Question: Is there any way I can switch on Firefox's native responsive design view? Following is the screenshot after starting responsive design view
I already have an xul based addon which has another functionality but I want to start responsive design view from inside that. Also I would want to operate this(touch view and size) from my addon. I couldn't find any API for it in the docs, does it have one?

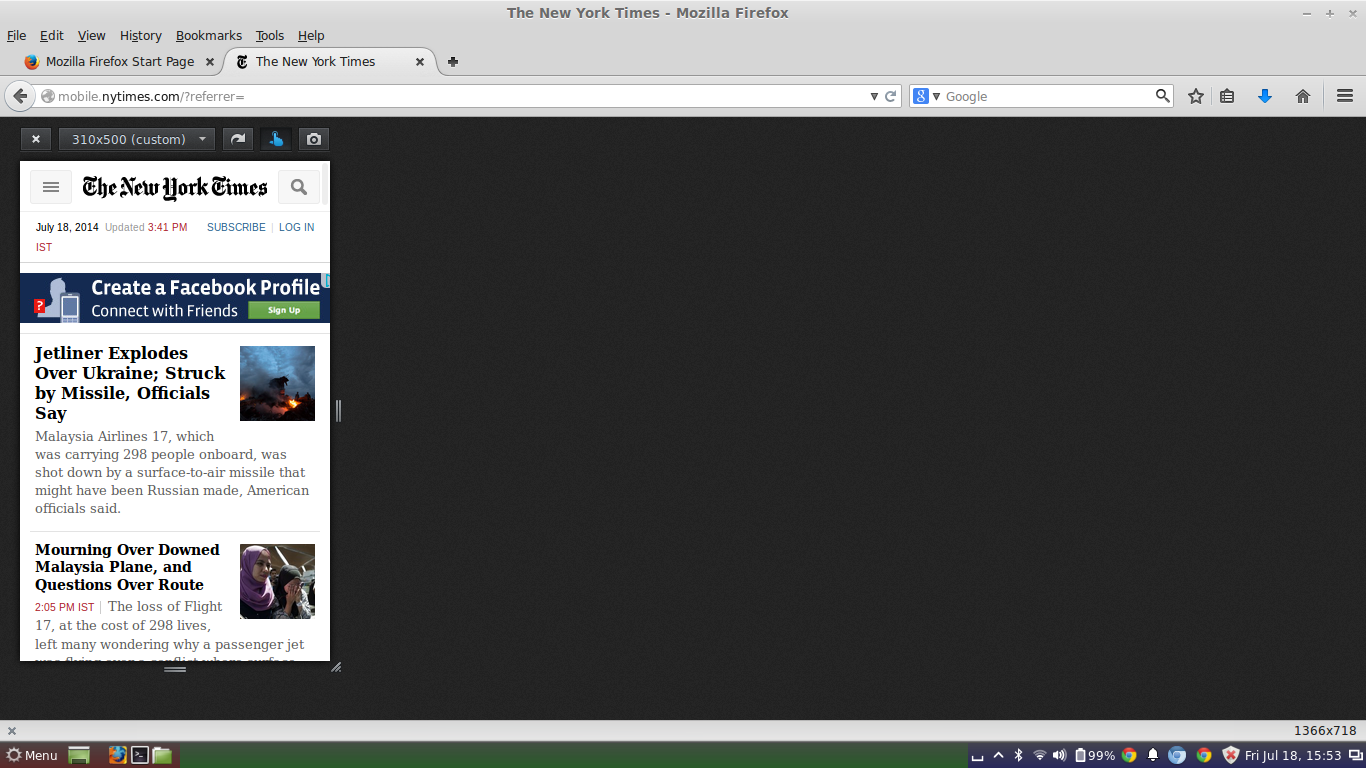
Answer: This is possible.
'''
var mytmp = {};
Cu.import("resource:///modules/devtools/responsivedesign.jsm", mytmp);
var win = Services.wm.getMostRecentWindow('navigator:browser');
mytmp.ResponsiveUIManager.toggle(win, win.gBrowser.tabContainer.childNodes[0]);
'''
set win to the 'DOMWindow' meaning the chrome window, that the tab you want to toggle to responsive view
there are 'on' and 'off' functions avilable. here are all the functions available in 'ResponsiveUIManager':

details on functions: <URL>